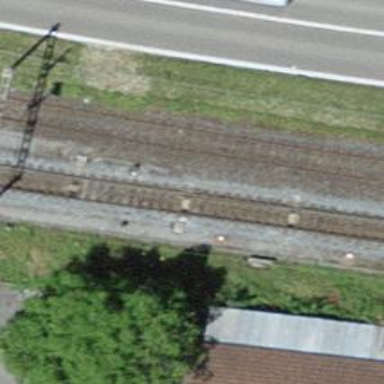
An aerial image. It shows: Railway track with electrified contact lines. This is siding track.